Brain MRI, t2w sequence, axial 2D slice.
Patient: age 38, sex F, weight 78 kg, height 1.78 m
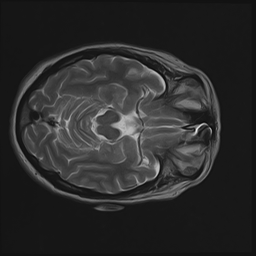